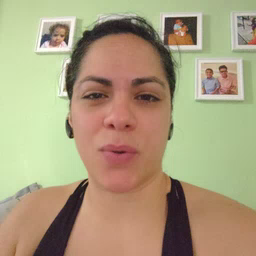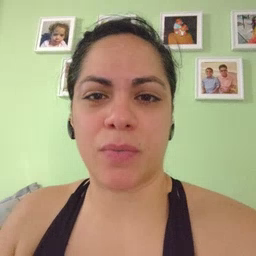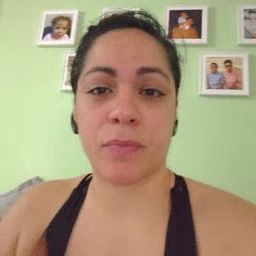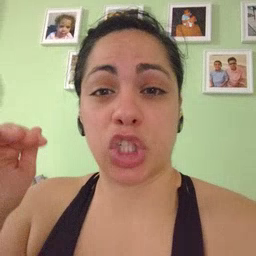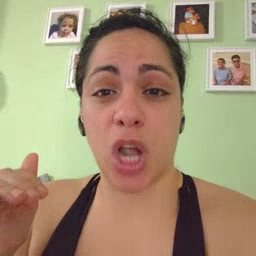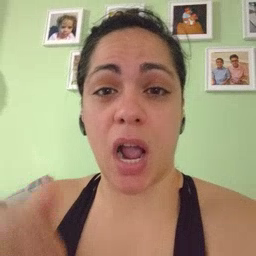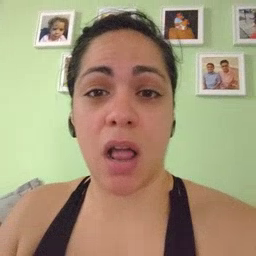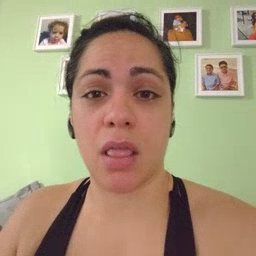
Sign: child